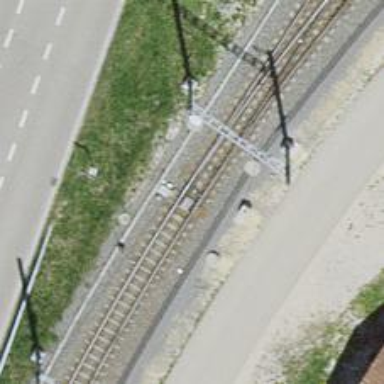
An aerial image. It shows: Narrow gauge railway with electrified contact lines.